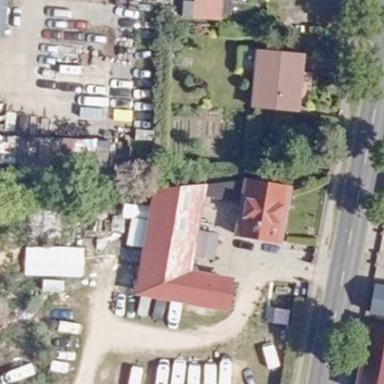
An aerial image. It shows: Commercial building.